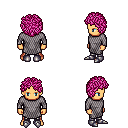
a pixel art fantasy rpg character, male body template, human, tanned skin, chain mail, metal pants, pink curly afro hairstyle, metal boots, four views (front, back, left, right), 2x2 character sprite sheet, small pixel art, hard edges, no anti-aliasing